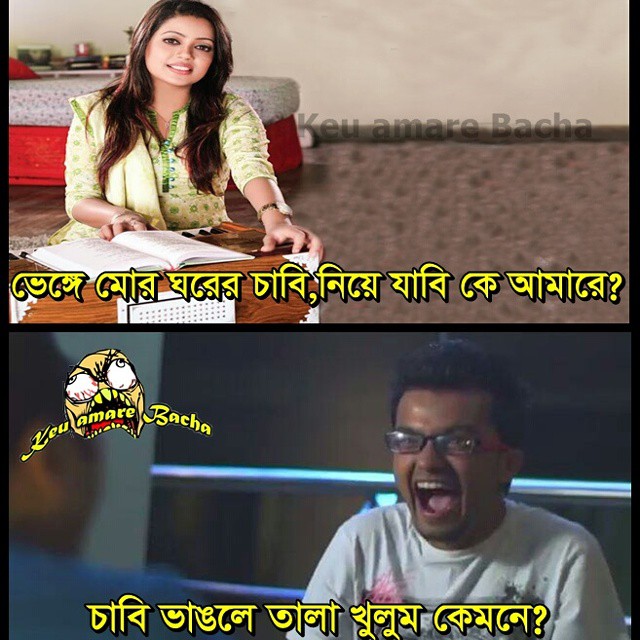
Caption: ভেঙ্গে মোর ঘরের চাবি, নিয়ে যাবি কে আমারে ?  চাবি ভাঙলে তালা খুলুম কেমনে ?
Label: non-hate